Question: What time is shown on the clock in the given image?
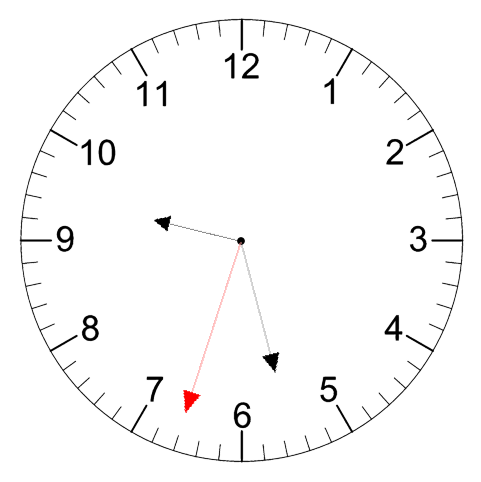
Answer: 09:27:33